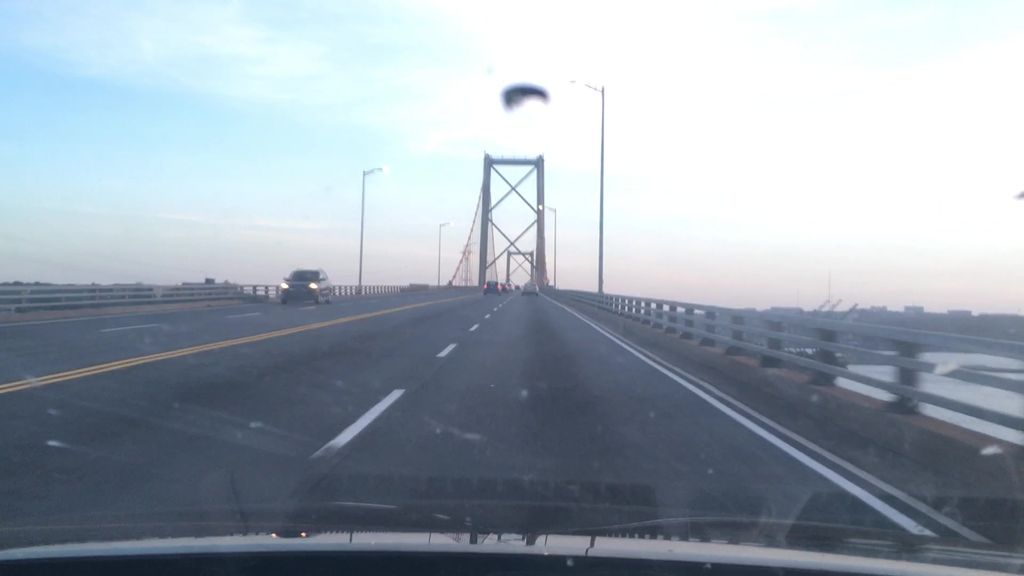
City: halifax